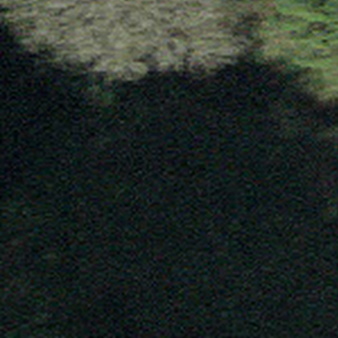
Label: other